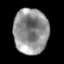
Tissue: lung
Cell type: T cells
Senescence score: 0.1914
Nuclear area (px): 1543
Mean DAPI intensity: 144.142